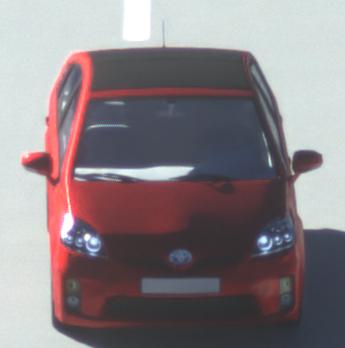
Make: Toyota
Model: Prius 1.5 Hybrid
Detailed model: Prius (HW2)
Model produced from: 2006/03
Model produced until: 2009/06
Doors: 5
Color: red
Road condition: dry road
Daytime: sunrise or sunset
Contrast: medium contrast